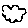
Label: cloud